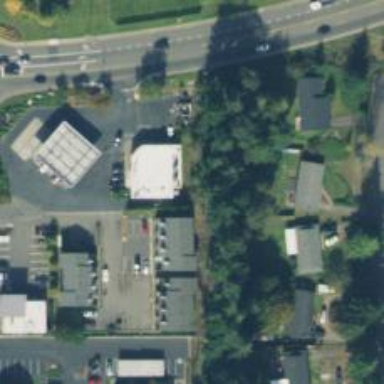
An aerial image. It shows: Convenience shop.